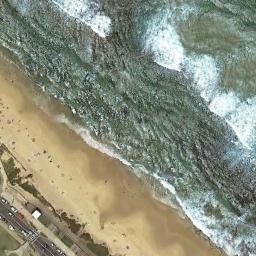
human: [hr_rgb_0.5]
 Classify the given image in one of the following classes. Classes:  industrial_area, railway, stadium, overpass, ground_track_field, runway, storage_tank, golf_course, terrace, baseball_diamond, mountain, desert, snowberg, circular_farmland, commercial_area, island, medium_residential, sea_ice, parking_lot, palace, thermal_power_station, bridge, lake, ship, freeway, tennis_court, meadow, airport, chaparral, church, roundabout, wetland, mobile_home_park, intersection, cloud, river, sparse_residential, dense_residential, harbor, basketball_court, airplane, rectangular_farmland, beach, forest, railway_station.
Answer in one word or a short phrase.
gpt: beach